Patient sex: M
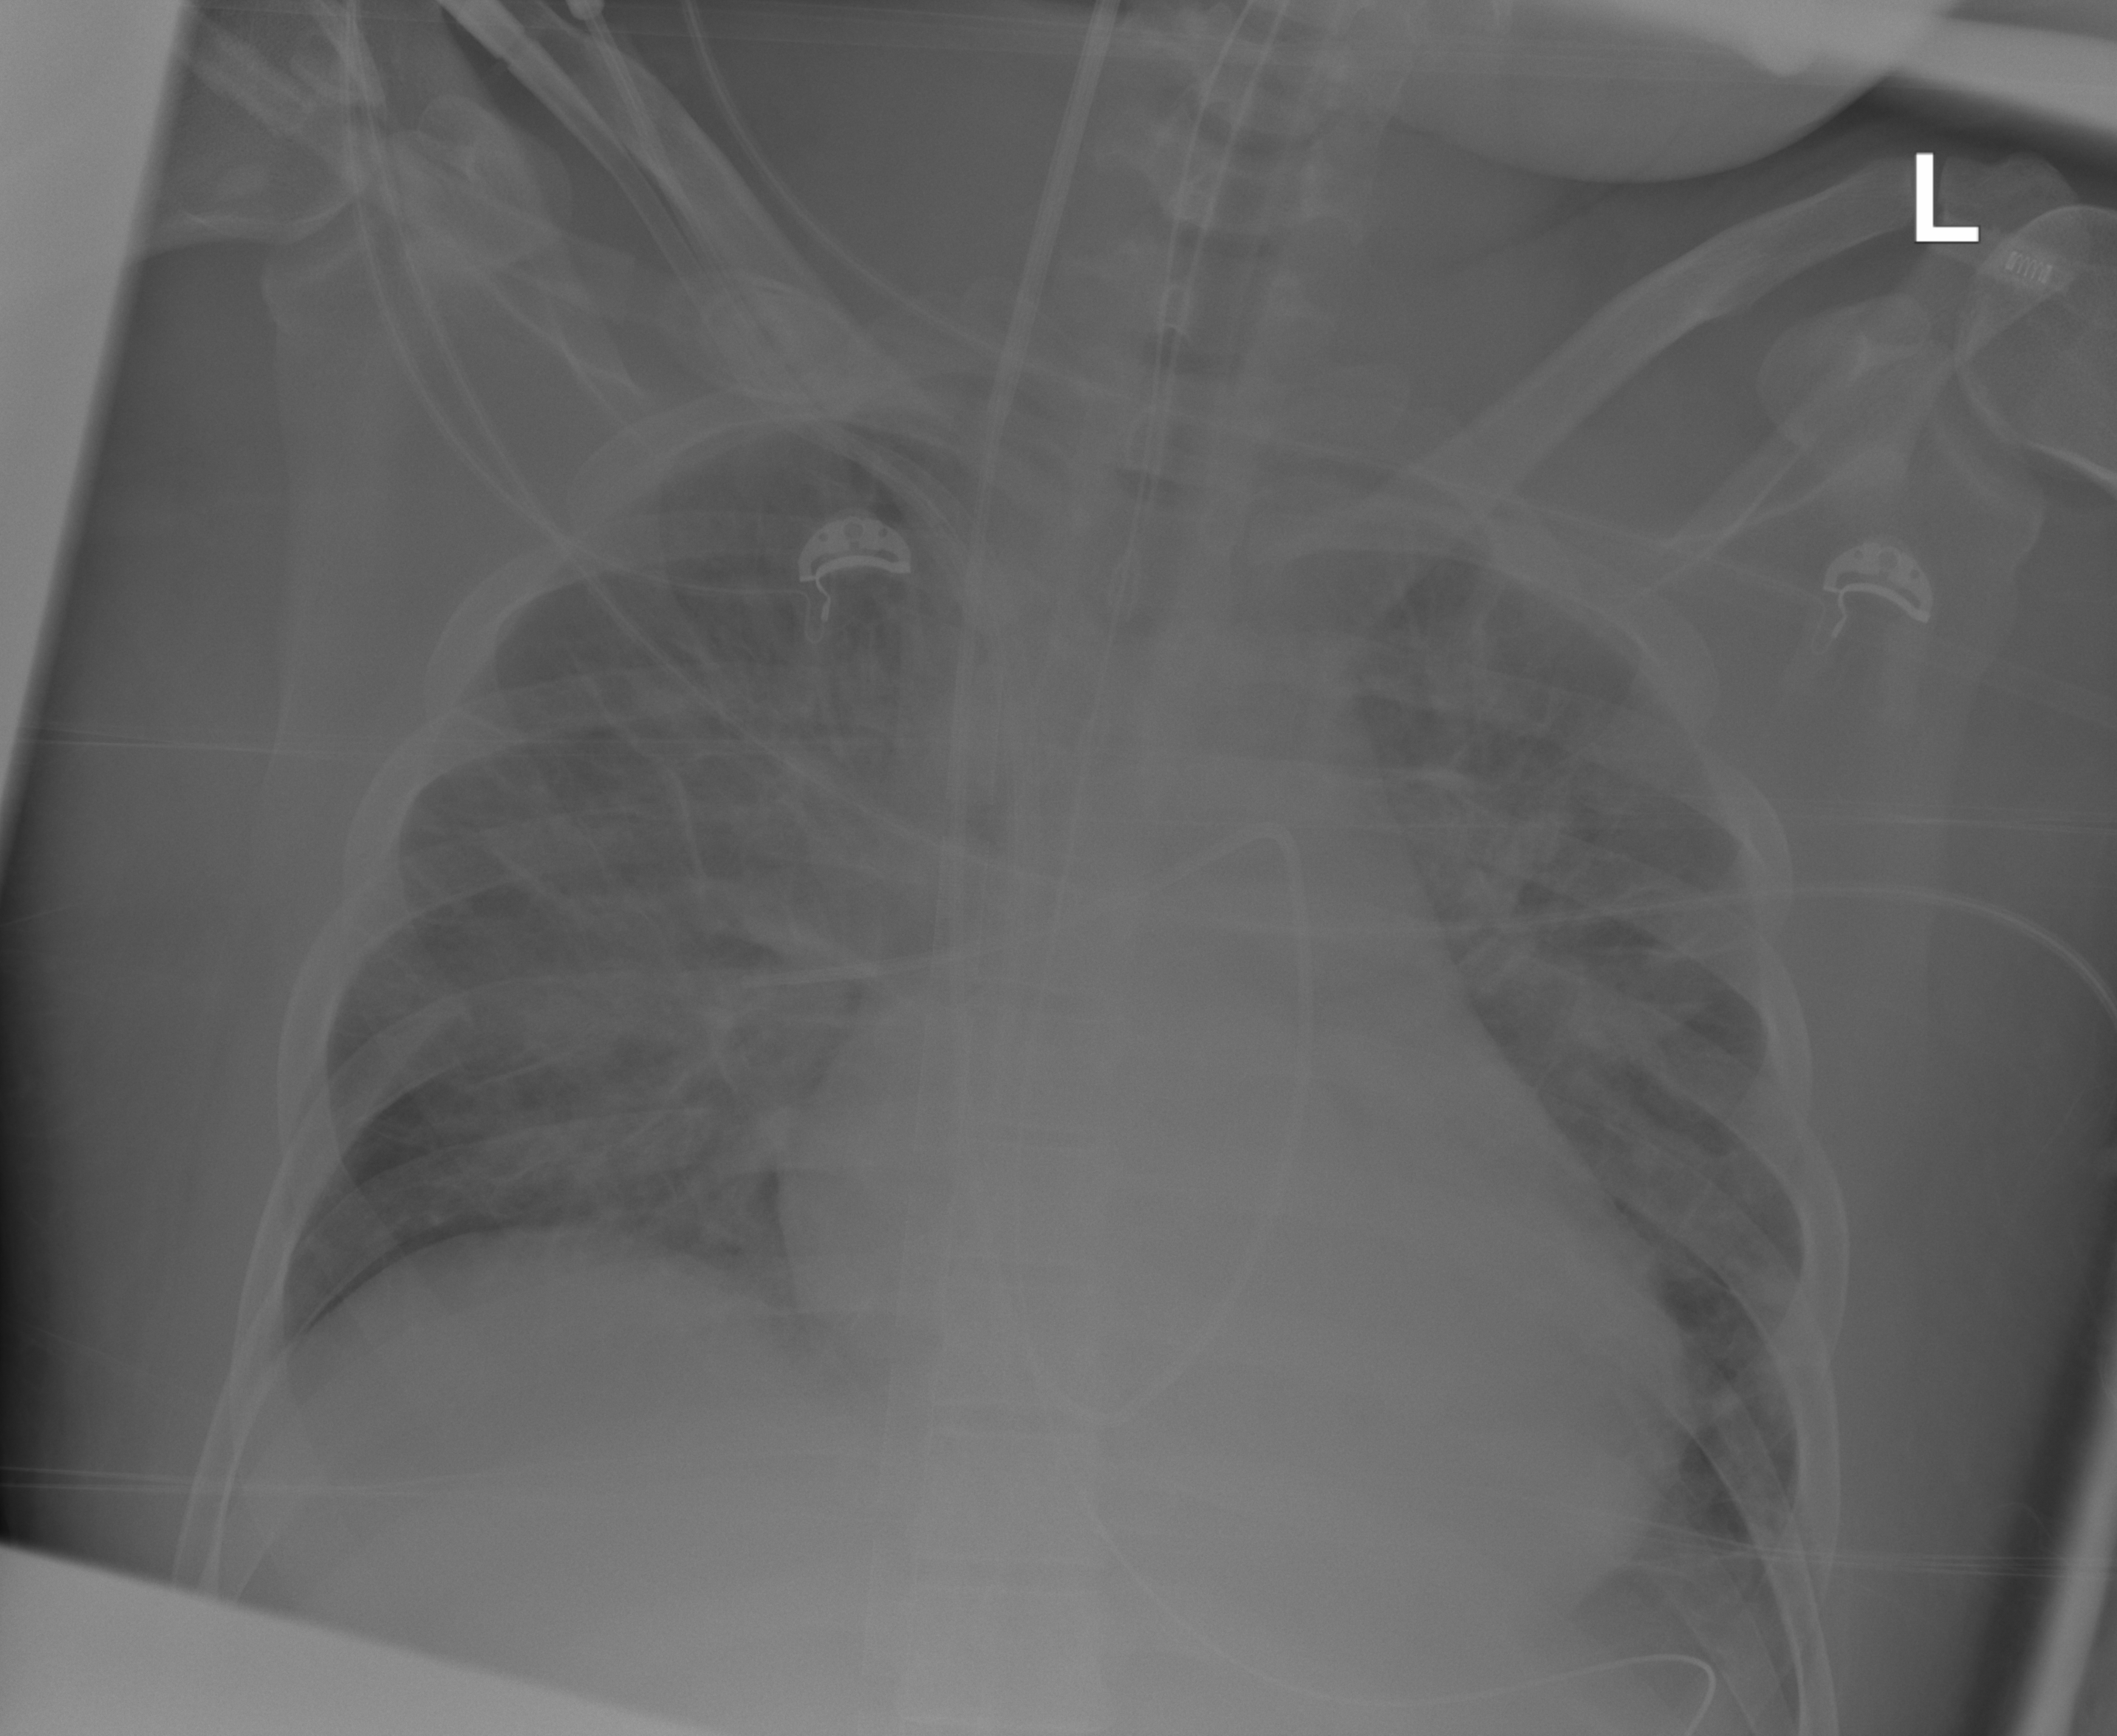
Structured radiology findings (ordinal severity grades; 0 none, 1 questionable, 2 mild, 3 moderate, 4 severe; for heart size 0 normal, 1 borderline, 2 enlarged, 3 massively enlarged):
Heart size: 2
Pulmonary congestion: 3
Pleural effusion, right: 0
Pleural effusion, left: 0
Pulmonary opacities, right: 1
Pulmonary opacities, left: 1
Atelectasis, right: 3
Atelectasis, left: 3